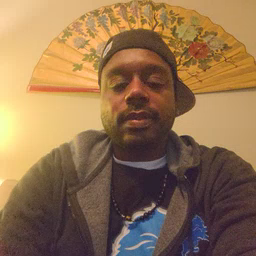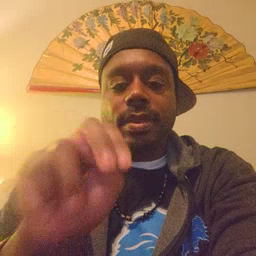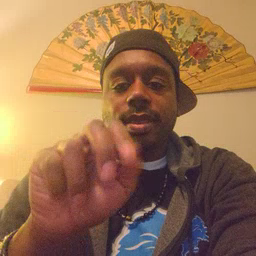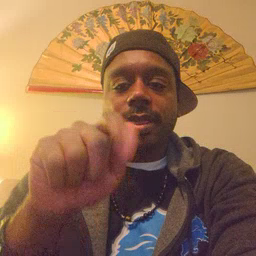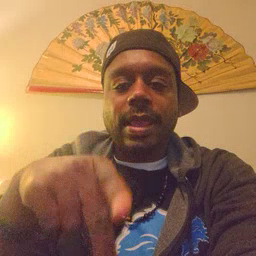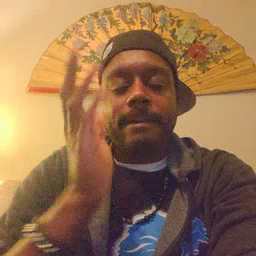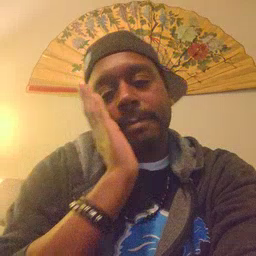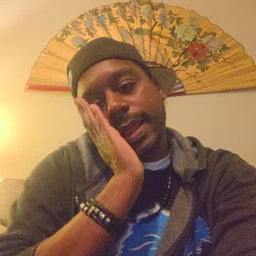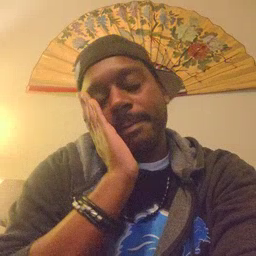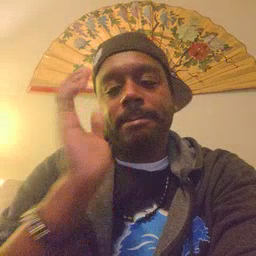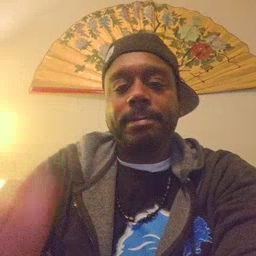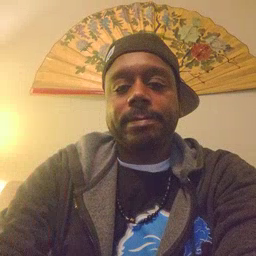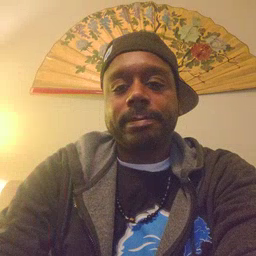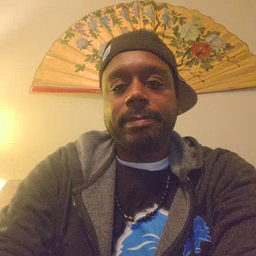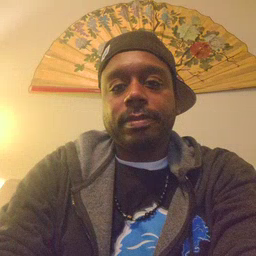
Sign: nap